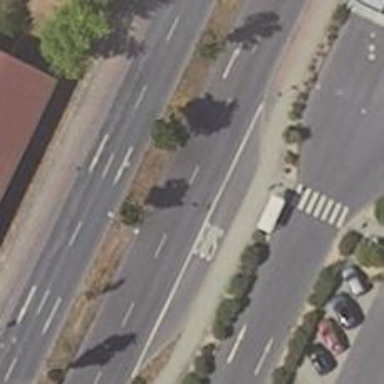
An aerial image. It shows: Bus stop with shelter.